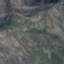
Land use / land cover class: HerbaceousVegetation